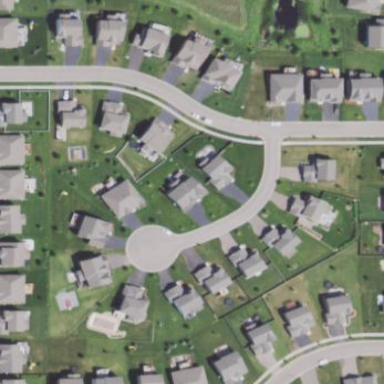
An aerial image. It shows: This residential area consists of single-family homes.